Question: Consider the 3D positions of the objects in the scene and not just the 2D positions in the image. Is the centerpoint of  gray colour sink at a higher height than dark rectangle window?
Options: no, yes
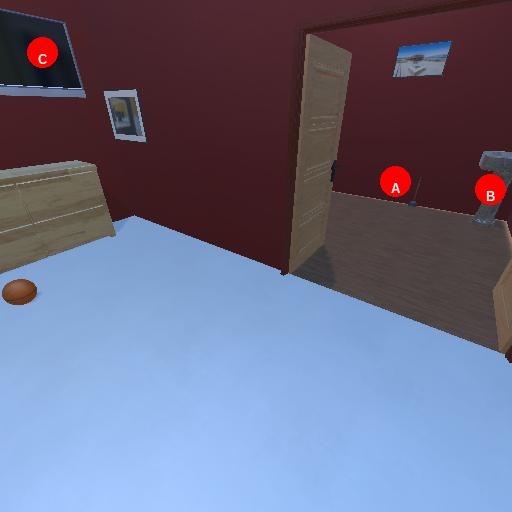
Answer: no